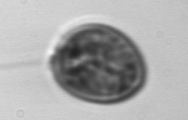
Label: Prorocentrum